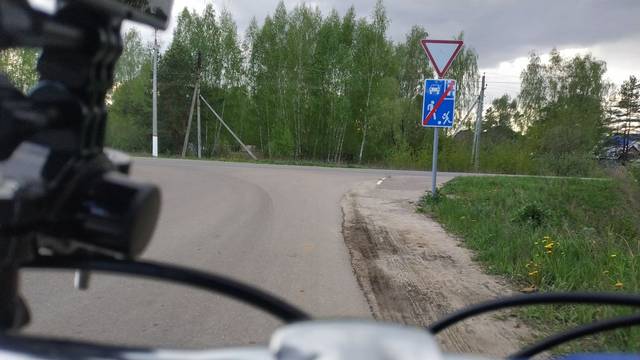
Region: Russia
Coordinates: 55.575, 38.269